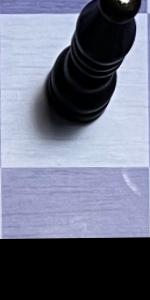
Label: Empty